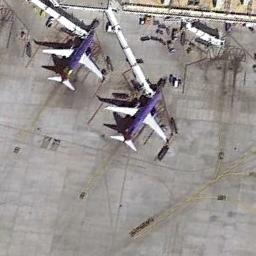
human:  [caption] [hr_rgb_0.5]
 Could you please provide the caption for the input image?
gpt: Two blue and white planes are parked on the open space beside the terminal .

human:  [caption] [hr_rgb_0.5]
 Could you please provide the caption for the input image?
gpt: There are two blue fuselage planes in a clearing, With many containers next to the plane .

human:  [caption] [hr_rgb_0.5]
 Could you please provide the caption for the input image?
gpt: Two purple planes docked at the gate .

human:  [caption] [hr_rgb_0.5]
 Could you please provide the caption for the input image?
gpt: Two purple planes parked next to boarding bridges while some facilities in front of them .

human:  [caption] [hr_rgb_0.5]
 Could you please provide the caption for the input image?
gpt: Two planes are in the parking lot .